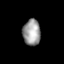
Tissue: skin
Cell type: Epithelial cells
Senescence score: 0.1986
Nuclear area (px): 452
Mean DAPI intensity: 154.617